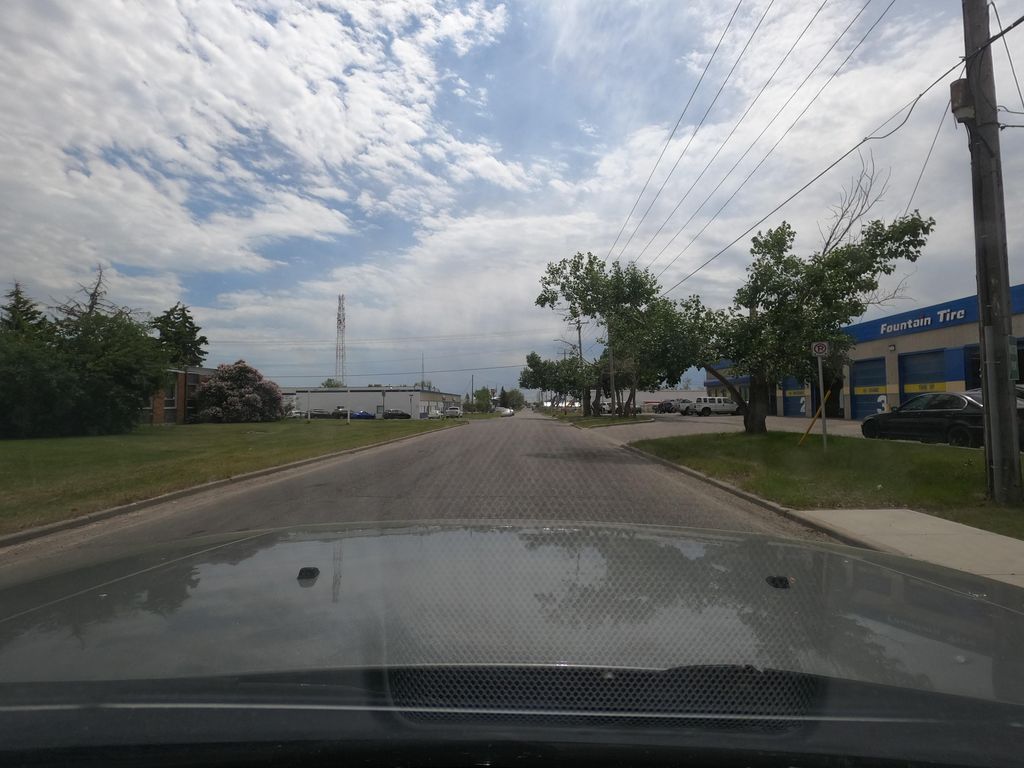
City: calgary